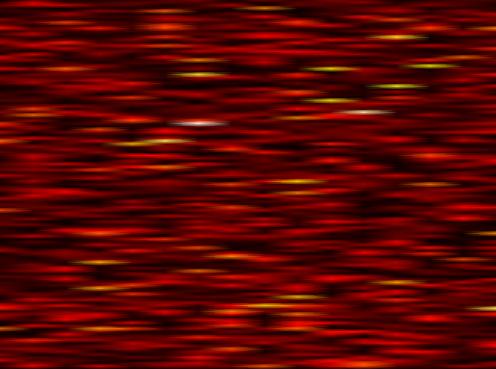
Label: FBMC